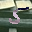
Label: 5